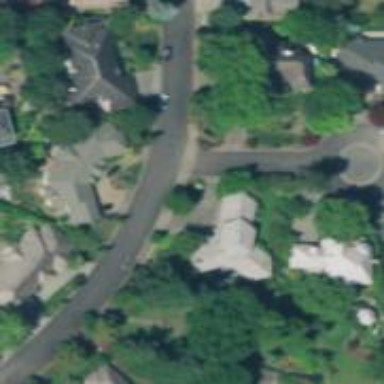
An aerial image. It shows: Residential road with sidewalk on the left side.